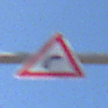
Verkehrszeichen: KurveRechts
Umgebung: Outdoor, Suburban
Tageszeit: MorningAfternoon
Wetter: PartlyCloudy
Licht: Natural
Jahreszeit: NotSpecified
Kontrast: HighContrast